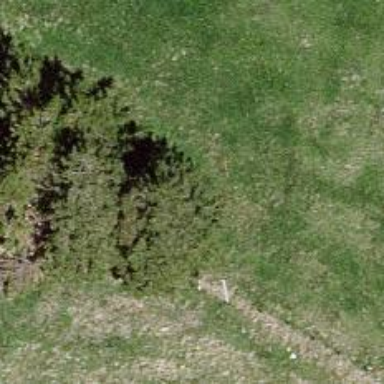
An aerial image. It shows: Needle-leaved tree in its natural environment.